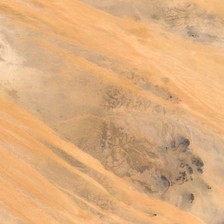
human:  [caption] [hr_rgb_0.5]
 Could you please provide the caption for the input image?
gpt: brighter yellow stripes stretches across this darker desert .

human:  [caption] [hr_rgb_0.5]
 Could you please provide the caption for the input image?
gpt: on the desert there are two belts of orange pattern .

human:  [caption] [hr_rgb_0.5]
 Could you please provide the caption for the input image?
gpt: the desert with some dark rocks has orange stripe .

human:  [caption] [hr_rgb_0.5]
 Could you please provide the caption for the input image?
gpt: there is a rock hill between two stretches of strip shaped quicksand .

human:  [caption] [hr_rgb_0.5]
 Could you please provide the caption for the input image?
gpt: it is a piece of khaki desert .